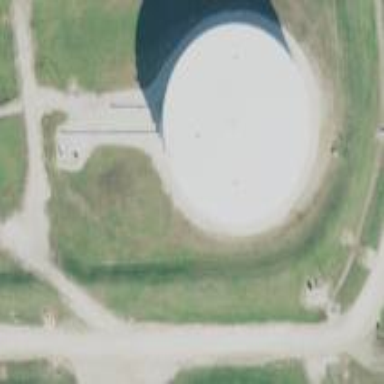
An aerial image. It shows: Storage tank which is man-made and housed in building.